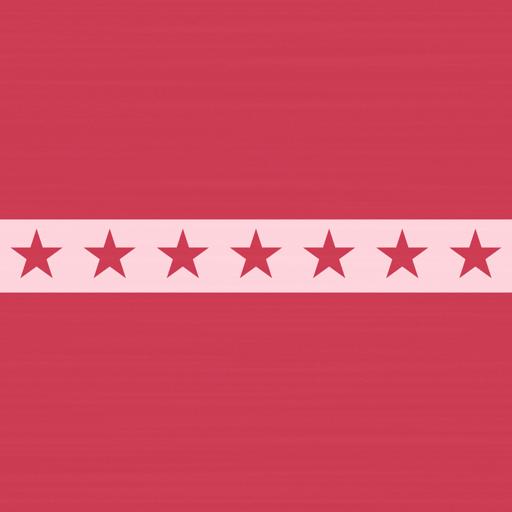
Tags: ball christmas tree ornament shiny sphere